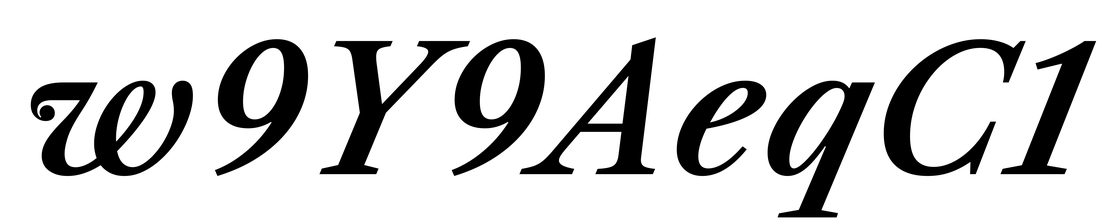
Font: LibreCaslonText-Italic_SemiBold_Italic